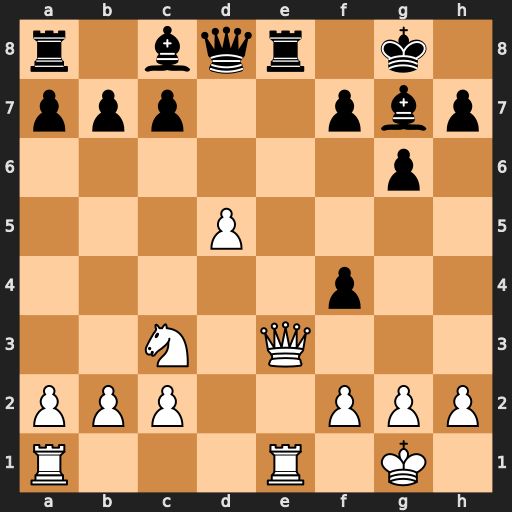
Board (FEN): r1bqr1k1/ppp2pbp/6p1/3P4/5p2/2N1Q3/PPP2PPP/R3R1K1
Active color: w
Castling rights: -
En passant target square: -
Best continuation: Qxe8+ Qxe8 Rxe8+